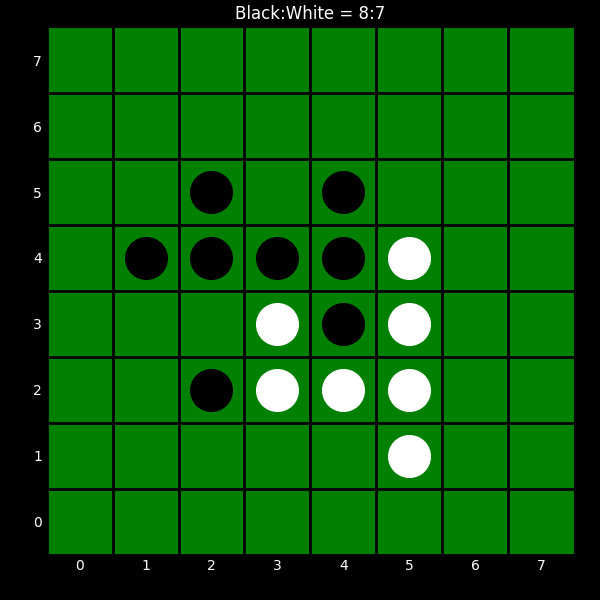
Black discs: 8
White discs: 7